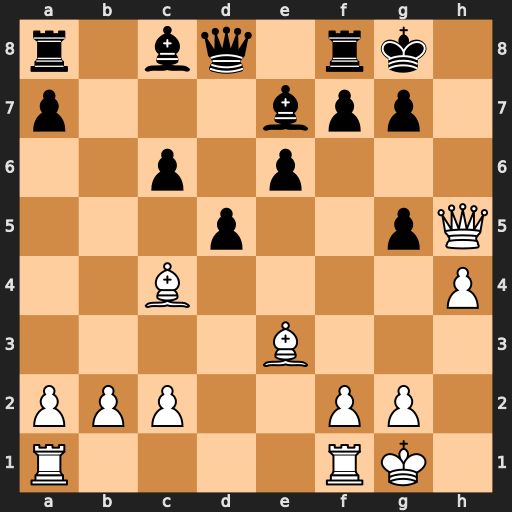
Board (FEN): r1bq1rk1/p3bpp1/2p1p3/3p2pQ/2B4P/4B3/PPP2PP1/R4RK1
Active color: w
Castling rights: -
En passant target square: -
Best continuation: Bd3 f5 hxg5